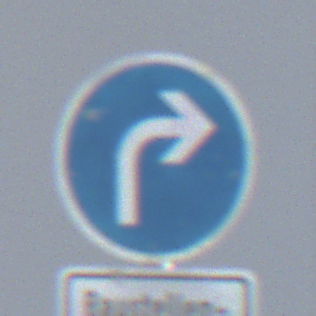
Verkehrszeichen: VorgeschriebeneFahrtrichtungRechts
Zusatzzeichen unten: SonstigeFahrzeugePersonengruppenFrei1
Umgebung: Outdoor, Urban
Tageszeit: MorningAfternoon
Wetter: Clear
Licht: Natural
Jahreszeit: NotSpecified
Kontrast: HighContrast